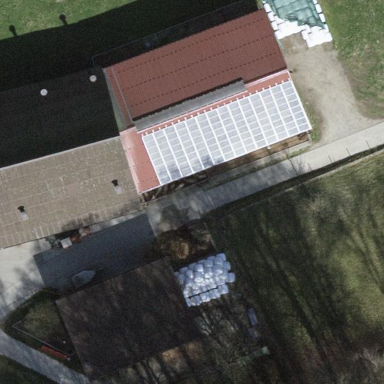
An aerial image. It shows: Stable building.